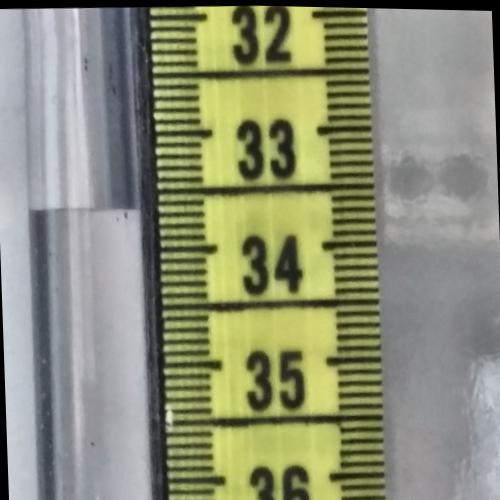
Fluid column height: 33.7 cm